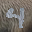
Label: 4